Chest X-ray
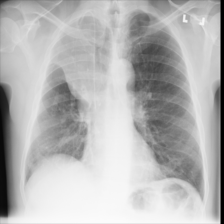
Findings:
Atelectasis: negative
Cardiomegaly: negative
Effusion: negative
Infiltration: negative
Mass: positive
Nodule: negative
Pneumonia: negative
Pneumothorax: negative
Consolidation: negative
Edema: negative
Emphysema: negative
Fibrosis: negative
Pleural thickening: negative
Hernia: negative